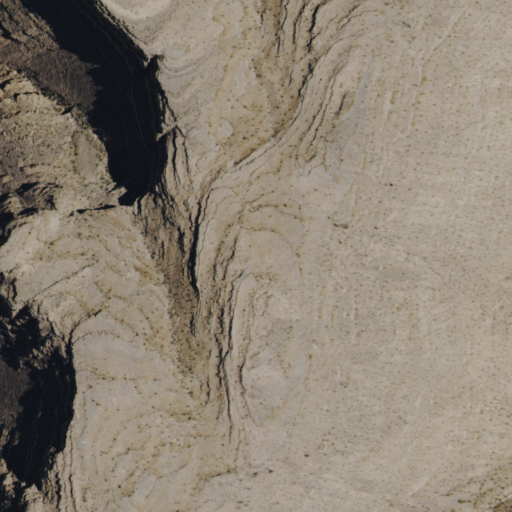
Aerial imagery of mountains in Nevada named Dry Lake Range containing shrub and grassland